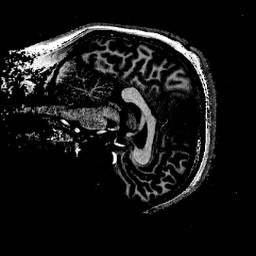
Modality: T1w
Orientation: sagittal
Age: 24
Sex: male
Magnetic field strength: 7 T